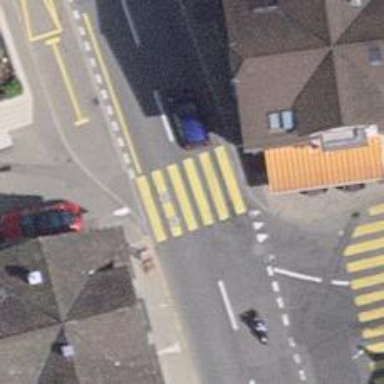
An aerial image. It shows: Uncontrolled zebra crossing with zebra markings.